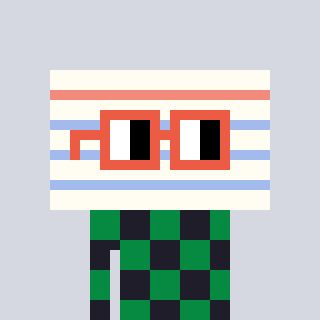
a pixel art character with square orange glasses, a empty notebook page-shaped head and a grayscale-colored body on a cool background